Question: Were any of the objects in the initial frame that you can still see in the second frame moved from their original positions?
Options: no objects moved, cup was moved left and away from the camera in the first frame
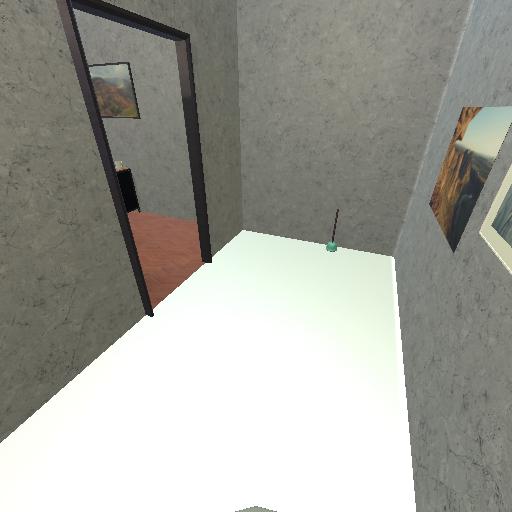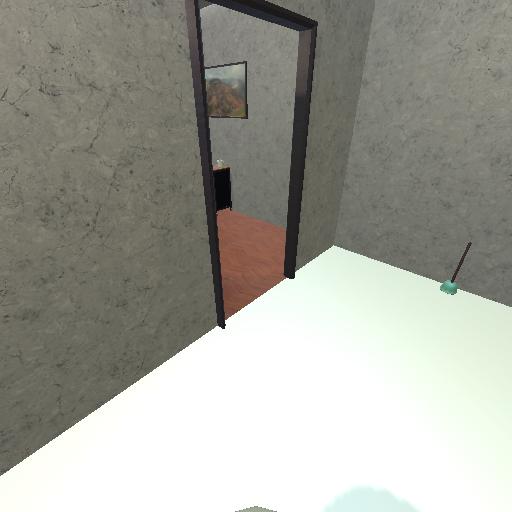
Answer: no objects moved